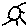
Label: sun